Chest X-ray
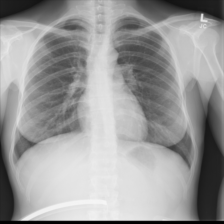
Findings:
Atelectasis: negative
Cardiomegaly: negative
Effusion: negative
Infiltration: negative
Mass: negative
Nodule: negative
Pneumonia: negative
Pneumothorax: negative
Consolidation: negative
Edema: negative
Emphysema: negative
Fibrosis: negative
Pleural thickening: negative
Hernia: negative